Interaction volume radius: 10 \u00c5
Interaction volume height: 10 \u00c5
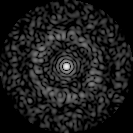
Disorder parameter: 0.8243